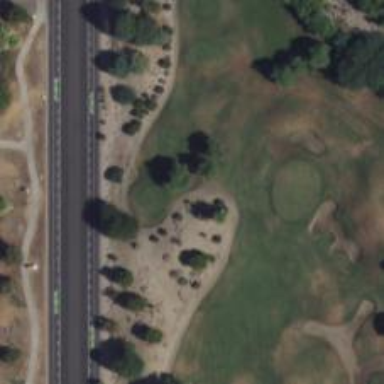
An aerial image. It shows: Golf cartpath that is also road path.